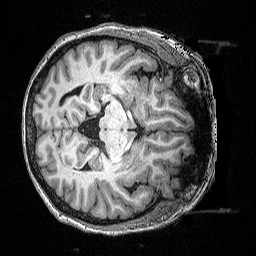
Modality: T1w
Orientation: axial
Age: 46
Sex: female
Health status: ill
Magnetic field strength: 3 T
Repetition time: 2.53 s
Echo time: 0.00331 s